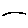
Label: line